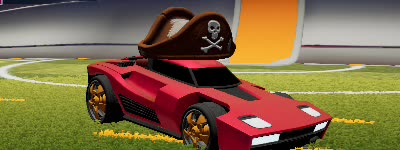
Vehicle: breakout